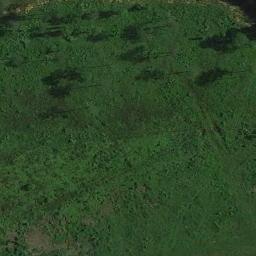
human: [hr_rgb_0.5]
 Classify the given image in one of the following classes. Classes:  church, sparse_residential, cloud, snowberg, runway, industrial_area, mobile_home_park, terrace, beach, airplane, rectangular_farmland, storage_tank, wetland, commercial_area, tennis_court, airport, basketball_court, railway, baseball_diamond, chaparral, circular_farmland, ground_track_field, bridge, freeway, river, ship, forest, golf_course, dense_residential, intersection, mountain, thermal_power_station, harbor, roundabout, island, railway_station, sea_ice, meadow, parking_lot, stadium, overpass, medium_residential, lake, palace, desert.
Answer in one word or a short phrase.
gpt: meadow